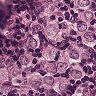
Metastatic tissue present: yes